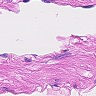
Metastatic tissue present: no